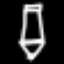
Label: pencil